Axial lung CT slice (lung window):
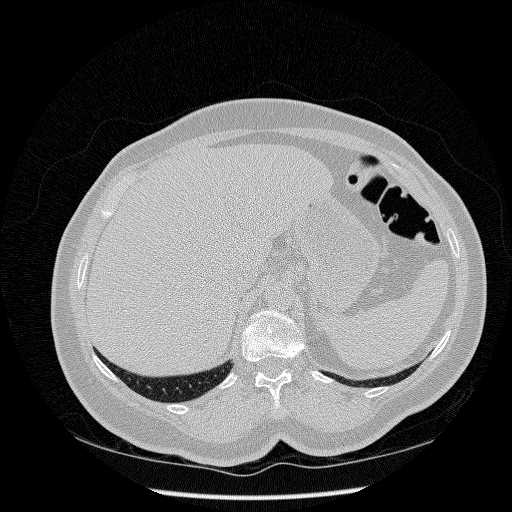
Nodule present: no